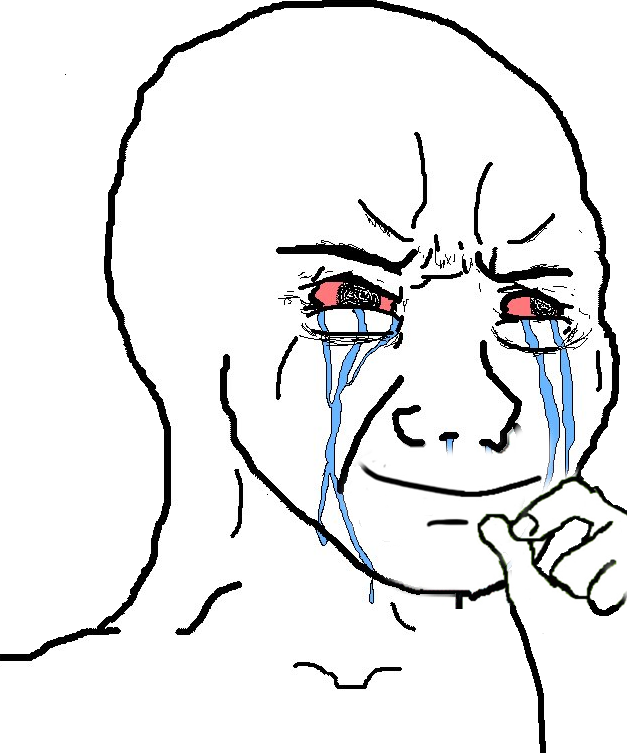
Label: 5_Bloomer